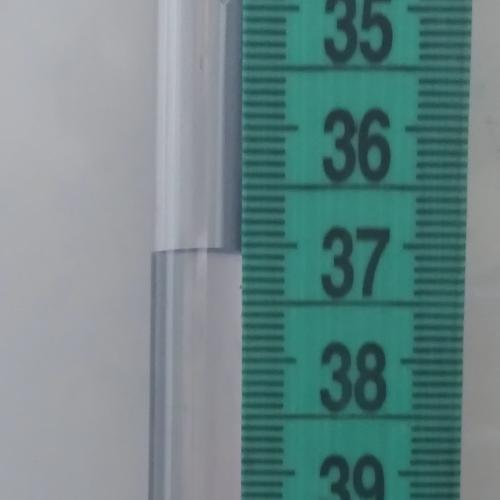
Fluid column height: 37.1 cm